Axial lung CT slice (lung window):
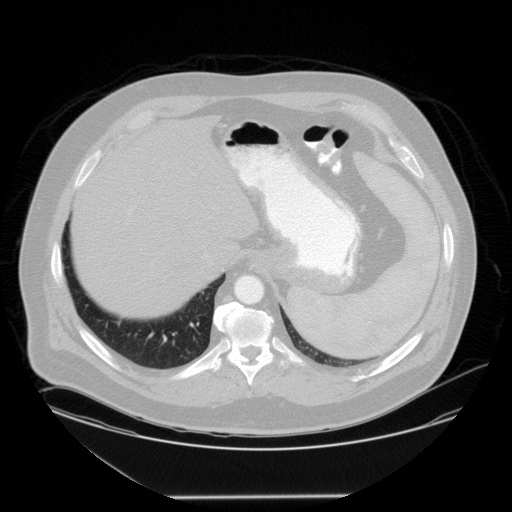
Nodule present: no